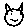
Label: cat